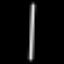
Label: line